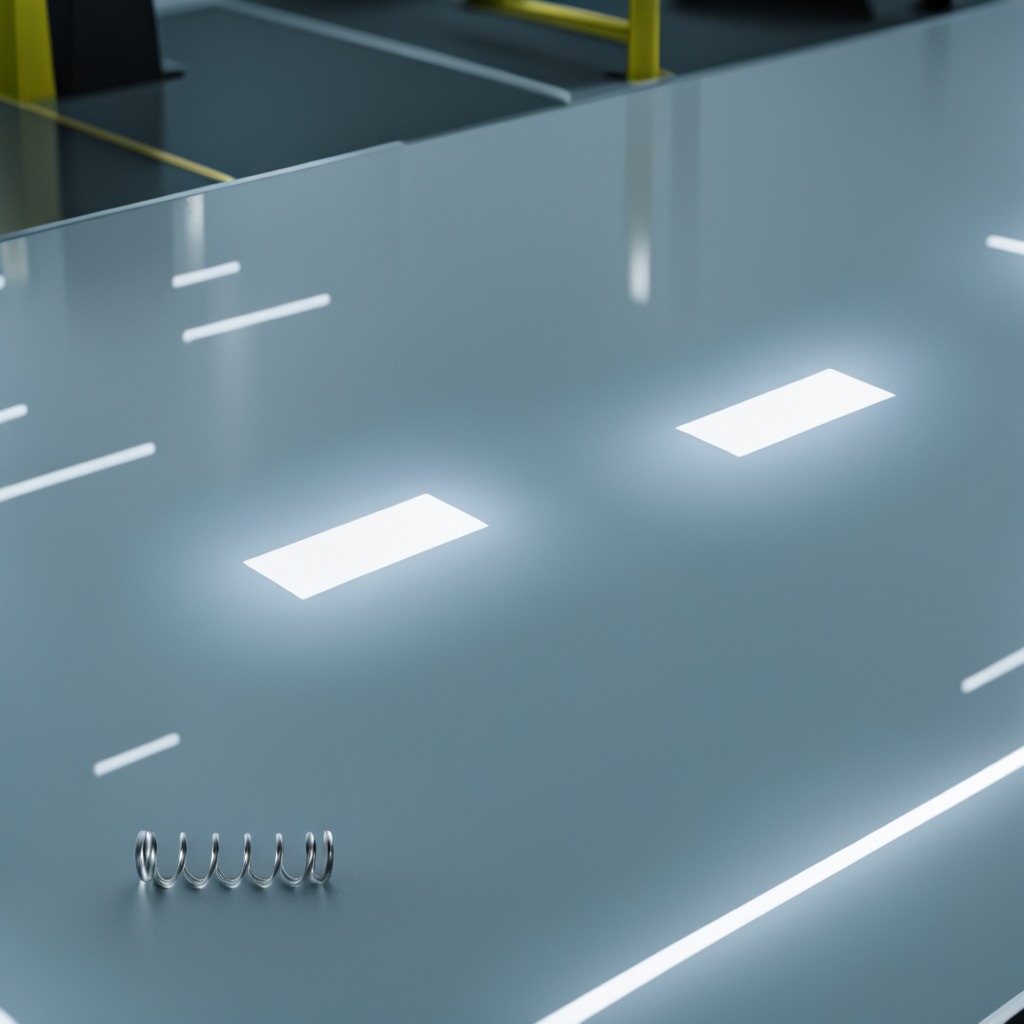
A coiled metal spring is lying on a high-gloss table in a ship maintenance bay industrial lighting.